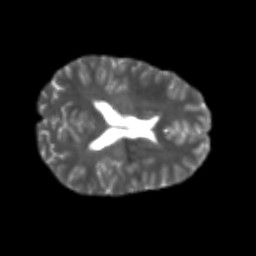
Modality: T2w
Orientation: axial
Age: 22
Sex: male
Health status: healthy
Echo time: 0.074 s